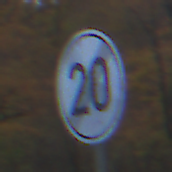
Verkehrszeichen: EndeGeschwindigkeit20
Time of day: SunriseSunset
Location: Outdoor (Nature)
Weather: PartlyCloudy
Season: Autumn
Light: Natural